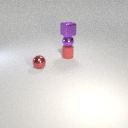
small red rubber cylinder below small purple metal sphere